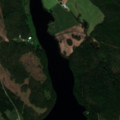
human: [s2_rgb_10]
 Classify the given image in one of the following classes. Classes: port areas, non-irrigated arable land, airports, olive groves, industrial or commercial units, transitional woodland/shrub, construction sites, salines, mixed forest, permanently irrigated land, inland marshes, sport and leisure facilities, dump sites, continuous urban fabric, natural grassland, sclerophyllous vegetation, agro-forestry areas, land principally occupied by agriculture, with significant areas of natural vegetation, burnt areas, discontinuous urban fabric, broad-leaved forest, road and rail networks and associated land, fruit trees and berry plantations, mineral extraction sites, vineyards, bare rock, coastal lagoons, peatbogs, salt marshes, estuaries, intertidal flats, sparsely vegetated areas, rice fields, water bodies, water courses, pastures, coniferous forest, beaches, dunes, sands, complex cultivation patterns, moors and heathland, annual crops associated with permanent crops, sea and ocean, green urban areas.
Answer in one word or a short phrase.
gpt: land principally occupied by agriculture, with significant areas of natural vegetation, coniferous forest, mixed forest, transitional woodland/shrub, water bodies